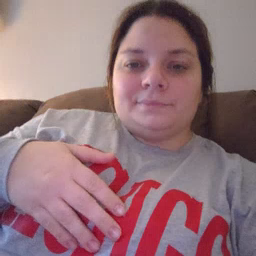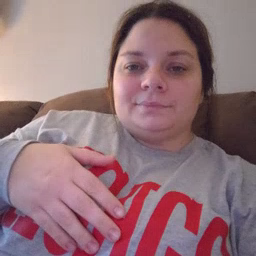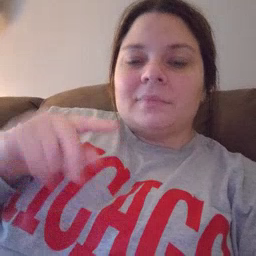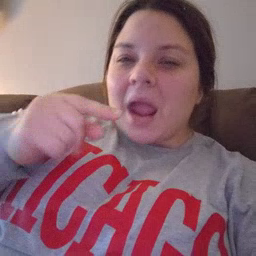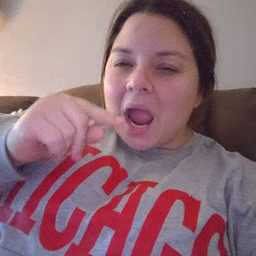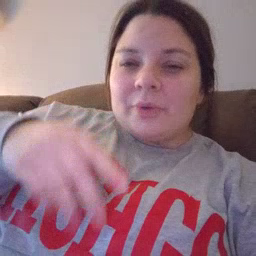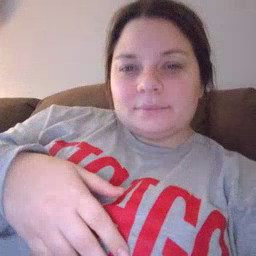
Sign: owie